Question: I have an excel file that has three columns that are set to Number. However, when I open the file I have the this :
<URL>
I found a helpful link here: <URL>
I have tried this method but I am getting the following error. Is there something I am doing wrong:
'''
$wb = 'C:\Users\user1\Documents\Working Folder\239\239_uploadFile.xlsx'
$excel = new-object -ComObject excel.application
$excel.visible = $false
$excel.DisplayAlerts = $false
$wb = $excel.workbooks.open($wb)
$ws1 = $wb.worksheets.item(3)
$ws1.columns.item(1).numberformat = 0
$ws1.Columns.item(14).Value = $ws1.Columns.item(14).Value
$wb.Save()
$wb.close()
$excel.Quit()
[System.Runtime.InteropServices.Marshal]::ReleaseComObject($excel)
Remove-Variable excel'
'''
[
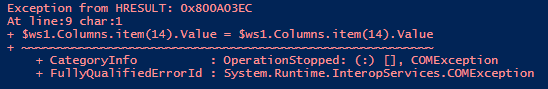
Answer: - In recent versions of Excel (as of Excel 2019), the '.Value'.- '.Value2'- <URL> 7.2.1.
Therefore, try the following:
'''
& {
$wb = 'C:\Users\user1\Documents\Working Folder\239\239_uploadFile.xlsx'
$excel = new-object -ComObject excel.application
$wb = $excel.workbooks.open($wb)
$ws1 = $wb.worksheets(3)
$ws1.columns(1).numberformat = 0
# Note the use of .Value2, not .Value
$ws1.Columns(14).Value2 = $ws1.Columns(14).Value2
$wb.Save()
$wb.close()
$excel.Quit()
}
'''
Note the use of '& { ... }', i.e. the execution of the Excel-related code in a . This makes the calls to and 'Remove-Variable excel' unnecessary - see <URL> for more information.